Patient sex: M
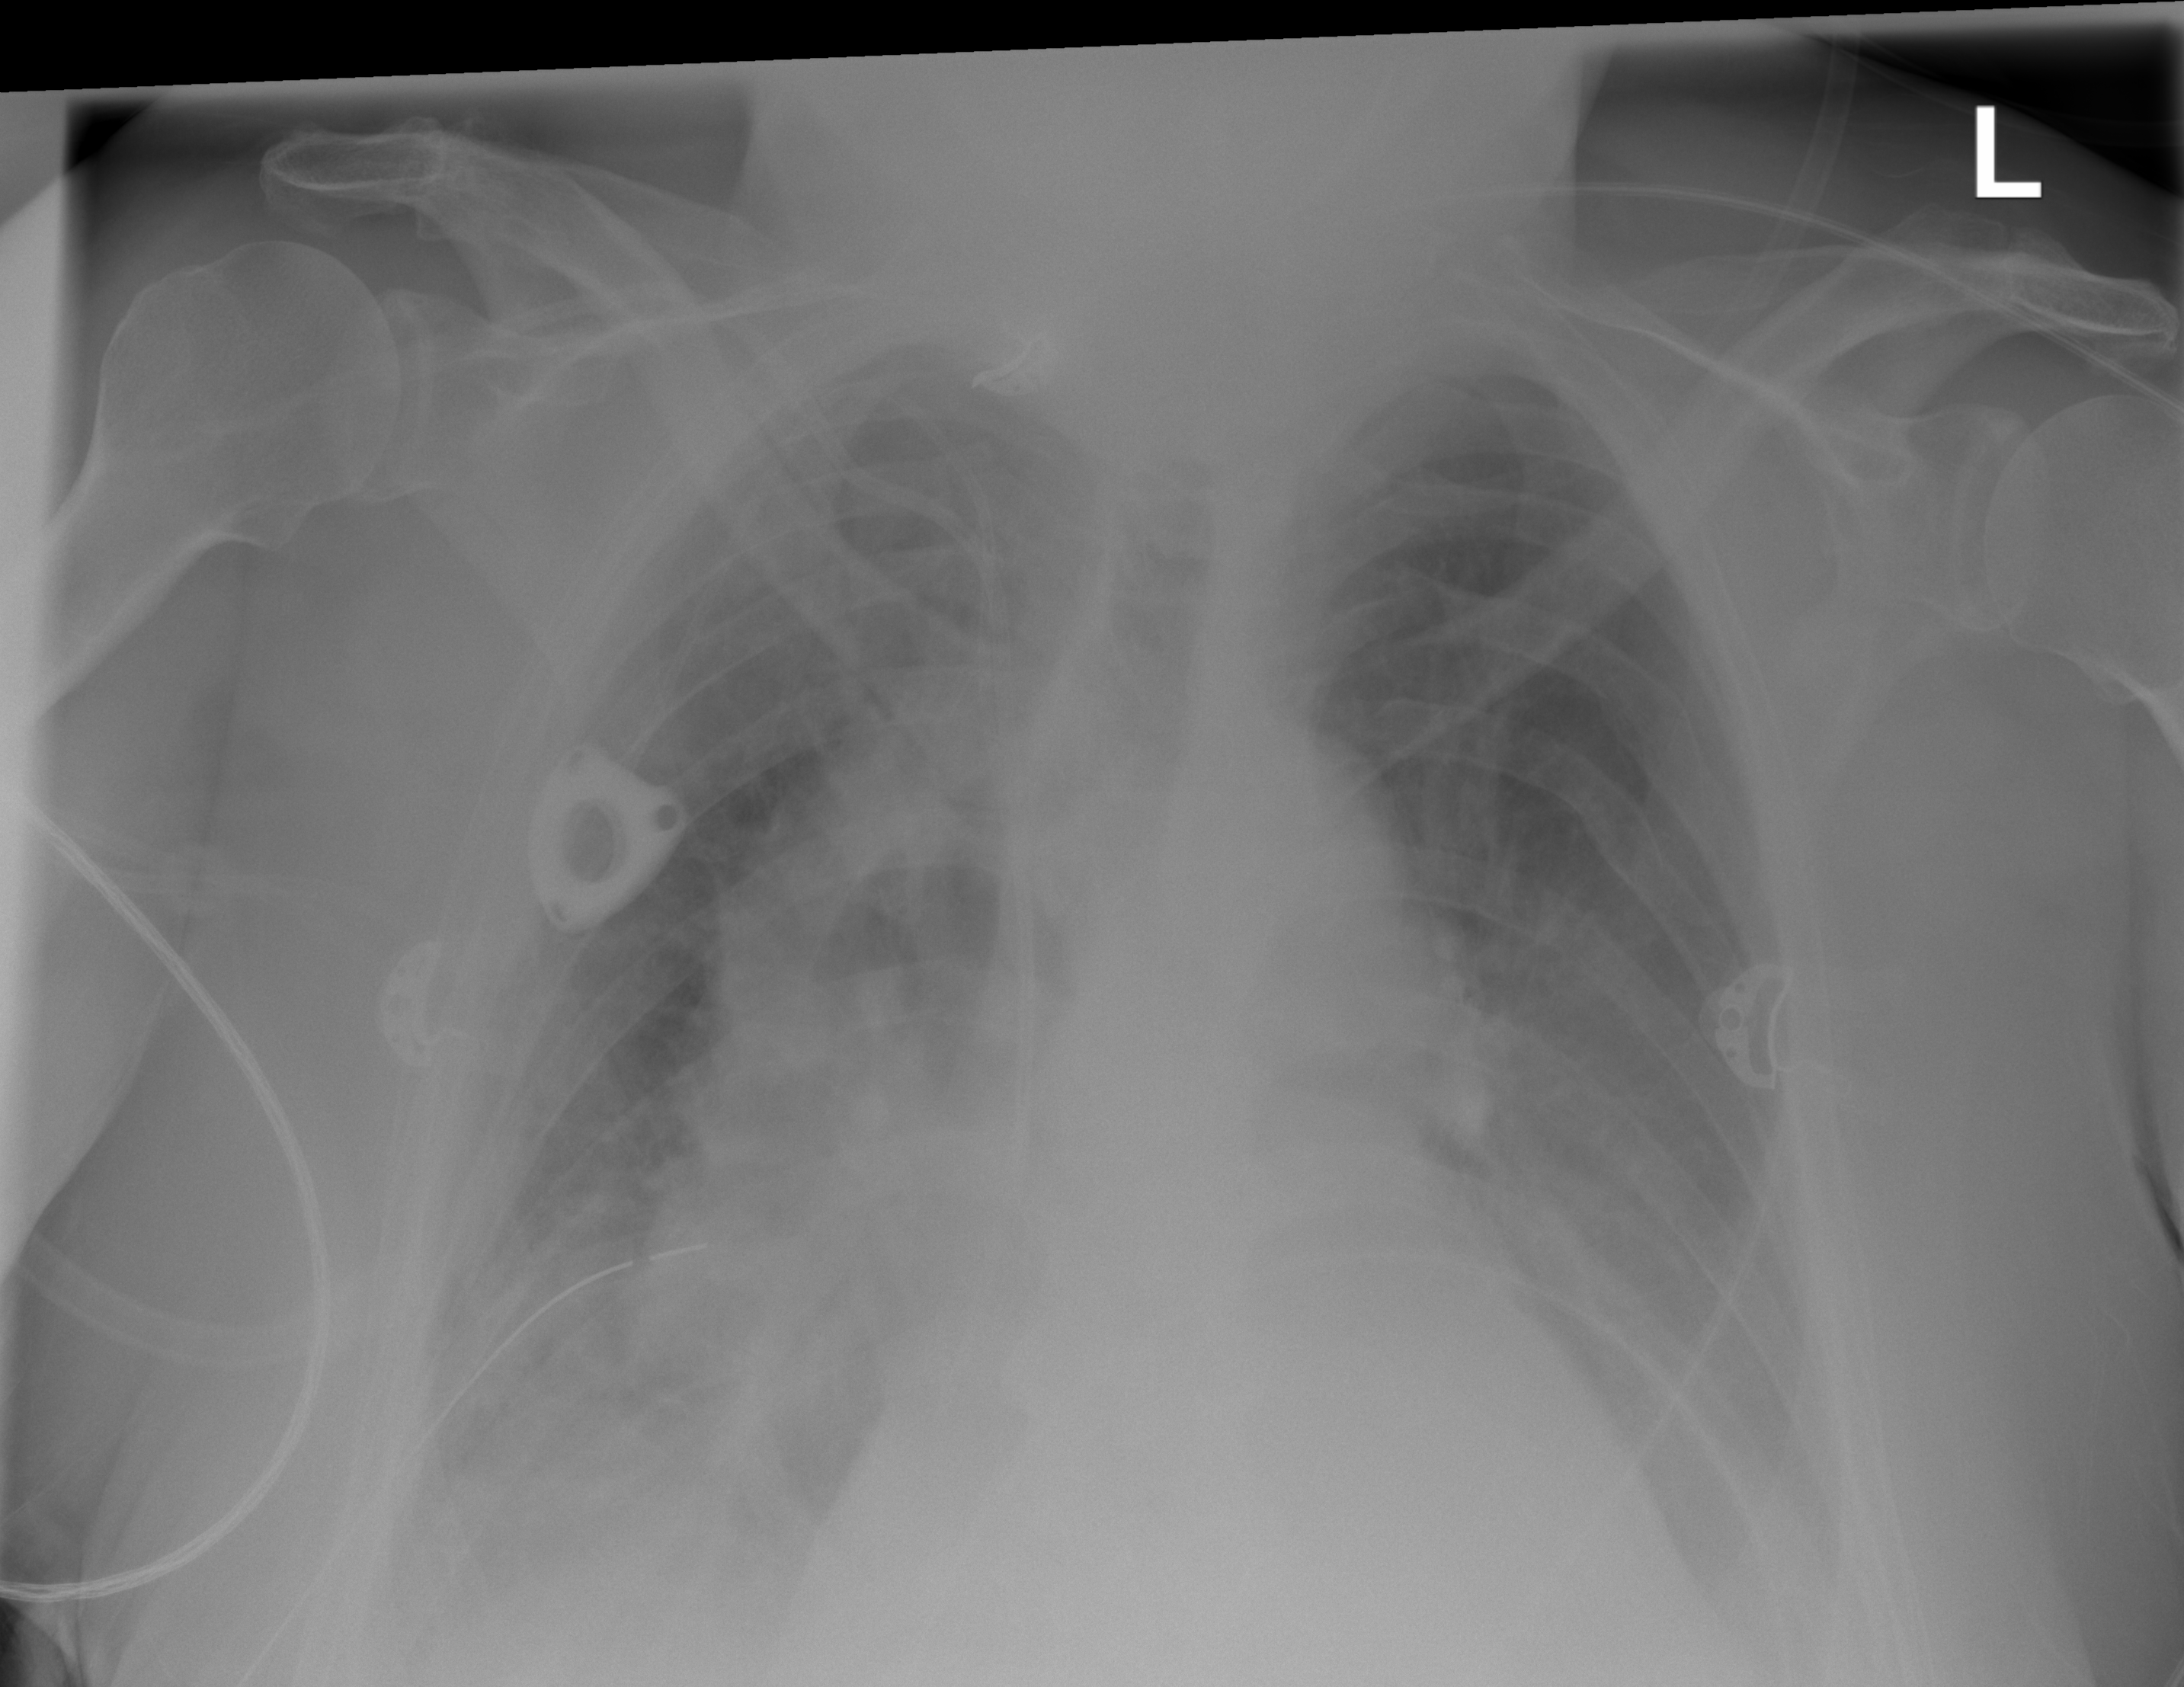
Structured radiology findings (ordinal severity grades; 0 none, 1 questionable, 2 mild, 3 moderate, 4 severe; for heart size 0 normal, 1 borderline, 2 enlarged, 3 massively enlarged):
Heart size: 2
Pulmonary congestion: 0
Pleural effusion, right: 2
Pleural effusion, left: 2
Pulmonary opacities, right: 0
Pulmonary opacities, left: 0
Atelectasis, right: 0
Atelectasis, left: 0